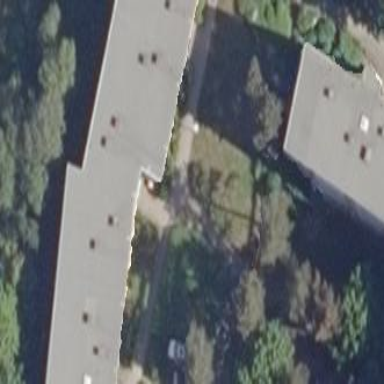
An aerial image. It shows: Flat-roofed apartment building.